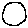
Label: circle